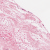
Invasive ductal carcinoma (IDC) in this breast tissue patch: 0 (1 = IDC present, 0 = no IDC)